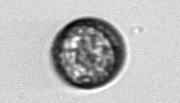
Label: Thalassiosira